Question: I've been working with this project for some time.
Today grey strikes appeared through the folders of one project (PhoneStreamingActivity).
Why?
I was wiring up the jni component of my project and moving some files between packages when it happened.

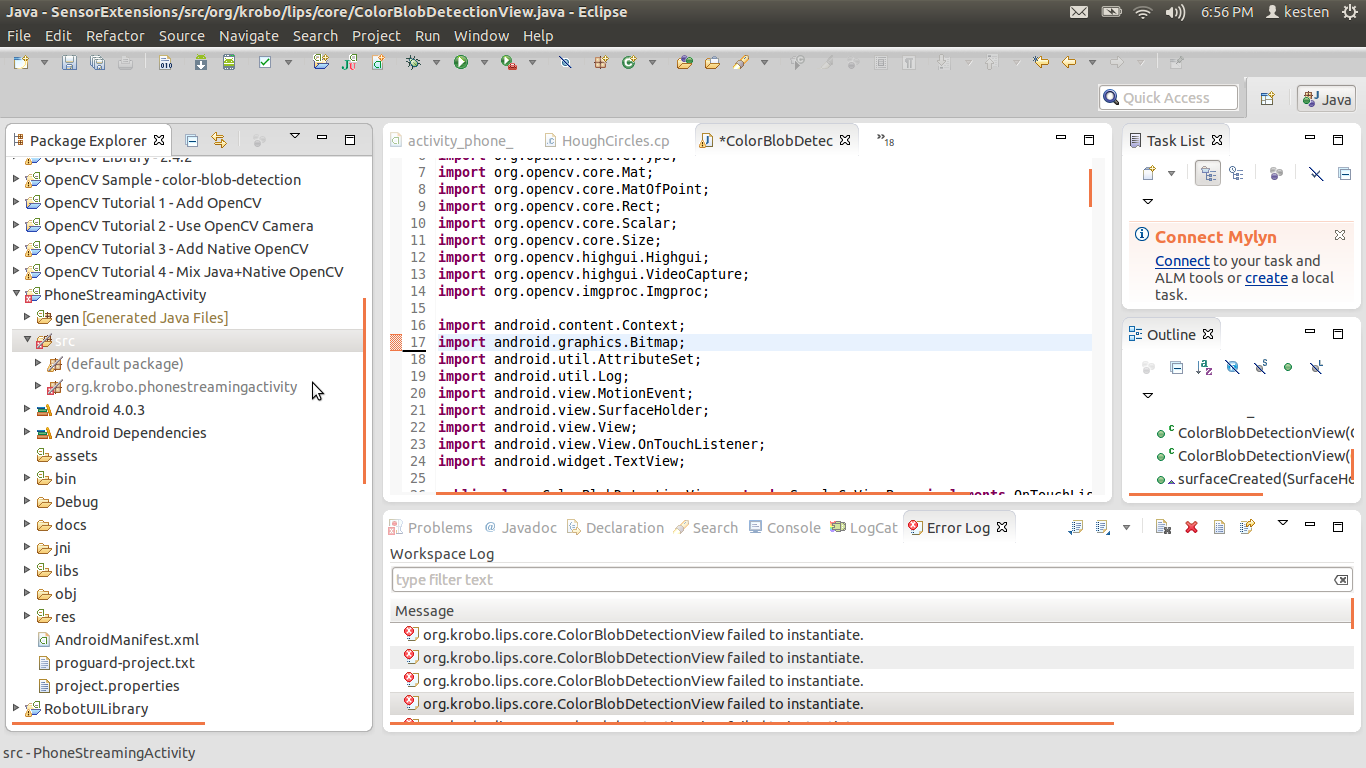
Answer: From this website grey bars mean method is deprecated. Perhaps something in the folder is deprecated.
<URL>